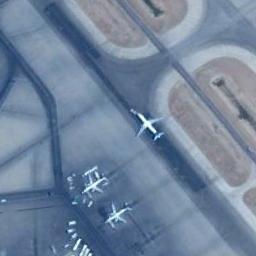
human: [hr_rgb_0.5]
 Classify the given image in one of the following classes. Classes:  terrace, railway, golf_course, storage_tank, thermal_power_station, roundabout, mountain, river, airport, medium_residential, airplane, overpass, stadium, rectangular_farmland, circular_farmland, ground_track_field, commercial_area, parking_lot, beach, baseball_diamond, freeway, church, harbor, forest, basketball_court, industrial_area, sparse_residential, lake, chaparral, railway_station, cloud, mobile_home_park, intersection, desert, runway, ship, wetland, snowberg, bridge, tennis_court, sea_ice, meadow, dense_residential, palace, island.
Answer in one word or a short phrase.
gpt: airplane